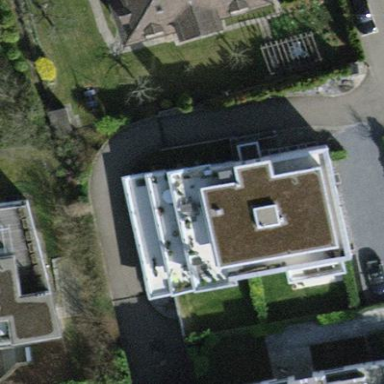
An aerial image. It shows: The building has flat roof that is oriented across.